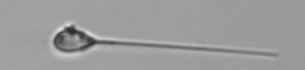
Label: Asterionellopsis_glacialis